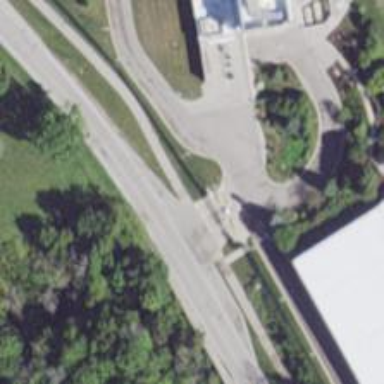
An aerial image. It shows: Asphalt path with crossing.